Interaction volume radius: 10 \u00c5
Interaction volume height: 15 \u00c5
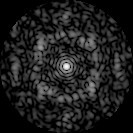
Disorder parameter: 0.6809